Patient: sex F, age 68
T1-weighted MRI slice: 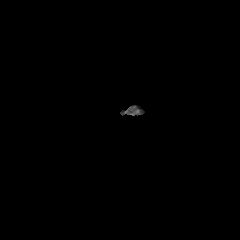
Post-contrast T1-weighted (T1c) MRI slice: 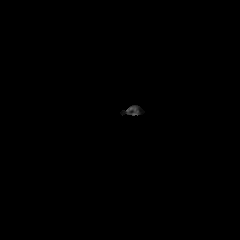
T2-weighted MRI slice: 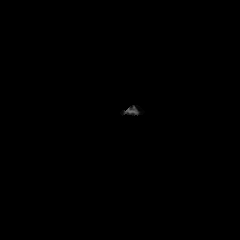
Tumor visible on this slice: no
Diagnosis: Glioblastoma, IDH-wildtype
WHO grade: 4